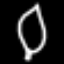
Label: leaf